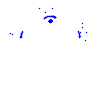
Particle: pion